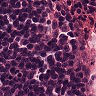
Metastatic tissue present: no